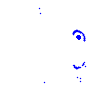
Particle: pion